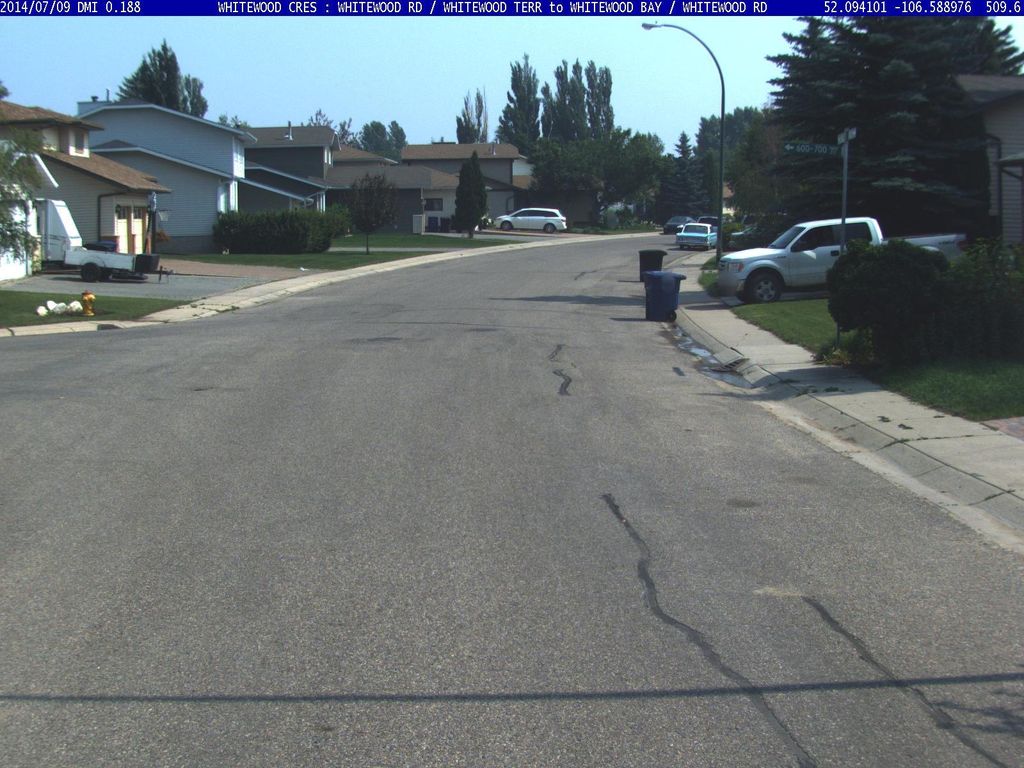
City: saskatoon